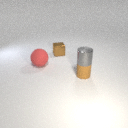
small brown metal cube to the left of small brown rubber cylinder